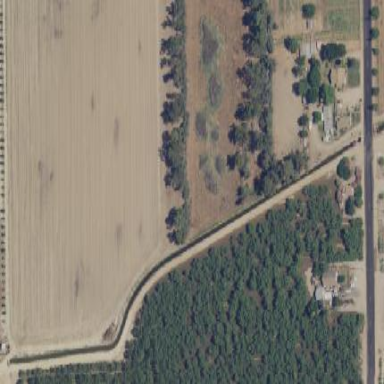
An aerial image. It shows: Orchard filled with almond trees.